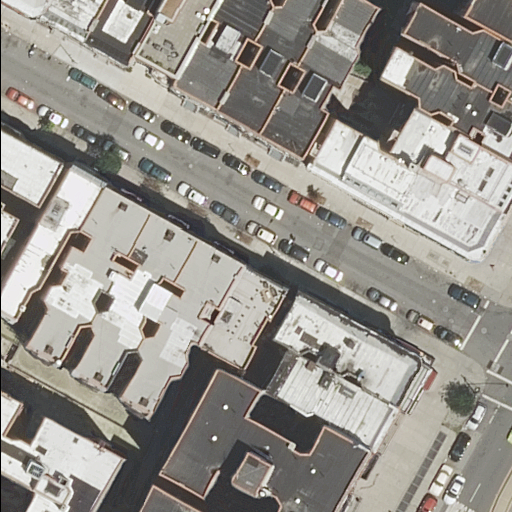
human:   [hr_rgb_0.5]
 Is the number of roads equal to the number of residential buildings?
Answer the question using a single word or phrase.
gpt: no

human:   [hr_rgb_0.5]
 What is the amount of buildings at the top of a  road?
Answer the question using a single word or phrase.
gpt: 18

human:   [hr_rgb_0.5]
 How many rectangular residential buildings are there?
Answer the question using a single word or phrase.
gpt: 4

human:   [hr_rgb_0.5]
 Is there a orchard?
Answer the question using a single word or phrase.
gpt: no

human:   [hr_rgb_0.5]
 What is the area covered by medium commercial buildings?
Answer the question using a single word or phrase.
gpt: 0m2

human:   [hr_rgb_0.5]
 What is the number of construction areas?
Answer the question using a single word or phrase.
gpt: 0

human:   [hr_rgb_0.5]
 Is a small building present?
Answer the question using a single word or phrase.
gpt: yes

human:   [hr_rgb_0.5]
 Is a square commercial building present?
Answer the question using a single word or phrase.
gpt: no

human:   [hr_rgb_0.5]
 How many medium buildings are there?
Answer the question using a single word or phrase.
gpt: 14

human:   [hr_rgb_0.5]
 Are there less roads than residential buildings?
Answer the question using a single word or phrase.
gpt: yes

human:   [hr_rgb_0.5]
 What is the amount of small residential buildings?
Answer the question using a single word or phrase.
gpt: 5

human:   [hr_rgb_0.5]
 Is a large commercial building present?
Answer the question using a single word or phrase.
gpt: no

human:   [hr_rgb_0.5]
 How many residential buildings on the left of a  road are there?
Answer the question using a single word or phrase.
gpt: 18

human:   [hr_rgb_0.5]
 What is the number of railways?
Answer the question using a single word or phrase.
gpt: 0

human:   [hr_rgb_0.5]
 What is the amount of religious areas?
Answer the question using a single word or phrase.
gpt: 0

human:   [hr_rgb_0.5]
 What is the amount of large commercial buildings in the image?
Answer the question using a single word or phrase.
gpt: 0

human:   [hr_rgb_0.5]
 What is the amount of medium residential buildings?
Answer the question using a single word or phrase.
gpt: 14

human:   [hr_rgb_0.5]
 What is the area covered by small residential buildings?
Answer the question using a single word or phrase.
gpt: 219m2

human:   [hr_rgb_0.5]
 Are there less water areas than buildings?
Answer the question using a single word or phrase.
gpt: yes

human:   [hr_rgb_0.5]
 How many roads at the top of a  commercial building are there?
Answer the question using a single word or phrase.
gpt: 0

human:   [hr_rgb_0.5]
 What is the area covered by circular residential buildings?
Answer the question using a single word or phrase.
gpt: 0m2

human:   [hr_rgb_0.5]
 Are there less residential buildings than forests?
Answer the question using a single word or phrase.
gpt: no

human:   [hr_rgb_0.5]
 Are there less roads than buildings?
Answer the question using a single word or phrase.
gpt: yes

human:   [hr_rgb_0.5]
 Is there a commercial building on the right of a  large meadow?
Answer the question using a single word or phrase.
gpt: no

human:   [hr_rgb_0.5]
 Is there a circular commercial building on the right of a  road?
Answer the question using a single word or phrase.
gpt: no

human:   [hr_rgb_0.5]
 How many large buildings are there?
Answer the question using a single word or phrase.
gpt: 3

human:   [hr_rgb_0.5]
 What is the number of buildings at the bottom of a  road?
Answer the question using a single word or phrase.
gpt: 8

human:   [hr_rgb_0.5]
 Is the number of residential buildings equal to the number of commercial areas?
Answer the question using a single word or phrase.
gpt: no

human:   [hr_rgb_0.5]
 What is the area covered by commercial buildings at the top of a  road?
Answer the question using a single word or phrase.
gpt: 0m2

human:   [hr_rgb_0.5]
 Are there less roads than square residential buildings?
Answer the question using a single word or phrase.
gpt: no

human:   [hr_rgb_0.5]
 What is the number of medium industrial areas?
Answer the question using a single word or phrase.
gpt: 0

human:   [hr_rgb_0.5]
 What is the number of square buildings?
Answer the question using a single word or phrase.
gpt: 0

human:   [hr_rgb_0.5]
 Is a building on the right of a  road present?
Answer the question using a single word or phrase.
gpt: yes

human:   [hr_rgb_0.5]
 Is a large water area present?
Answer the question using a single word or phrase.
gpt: no

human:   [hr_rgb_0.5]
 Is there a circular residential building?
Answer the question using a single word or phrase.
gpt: no

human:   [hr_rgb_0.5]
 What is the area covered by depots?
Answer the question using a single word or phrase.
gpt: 0m2